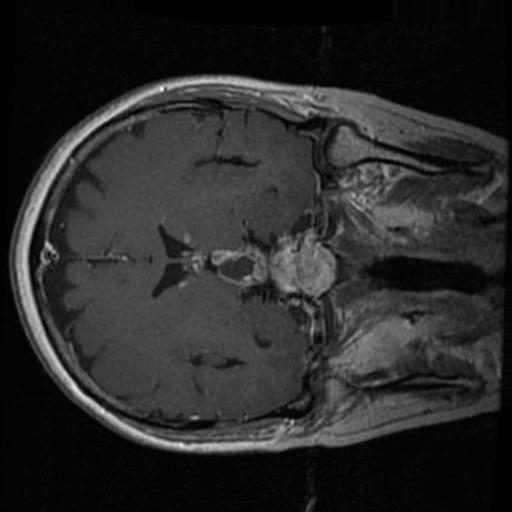
Label: brain_tumor